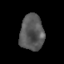
Tissue: skin
Cell type: Epithelial cells
Senescence score: 0.2469
Nuclear area (px): 834
Mean DAPI intensity: 88.679